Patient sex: F
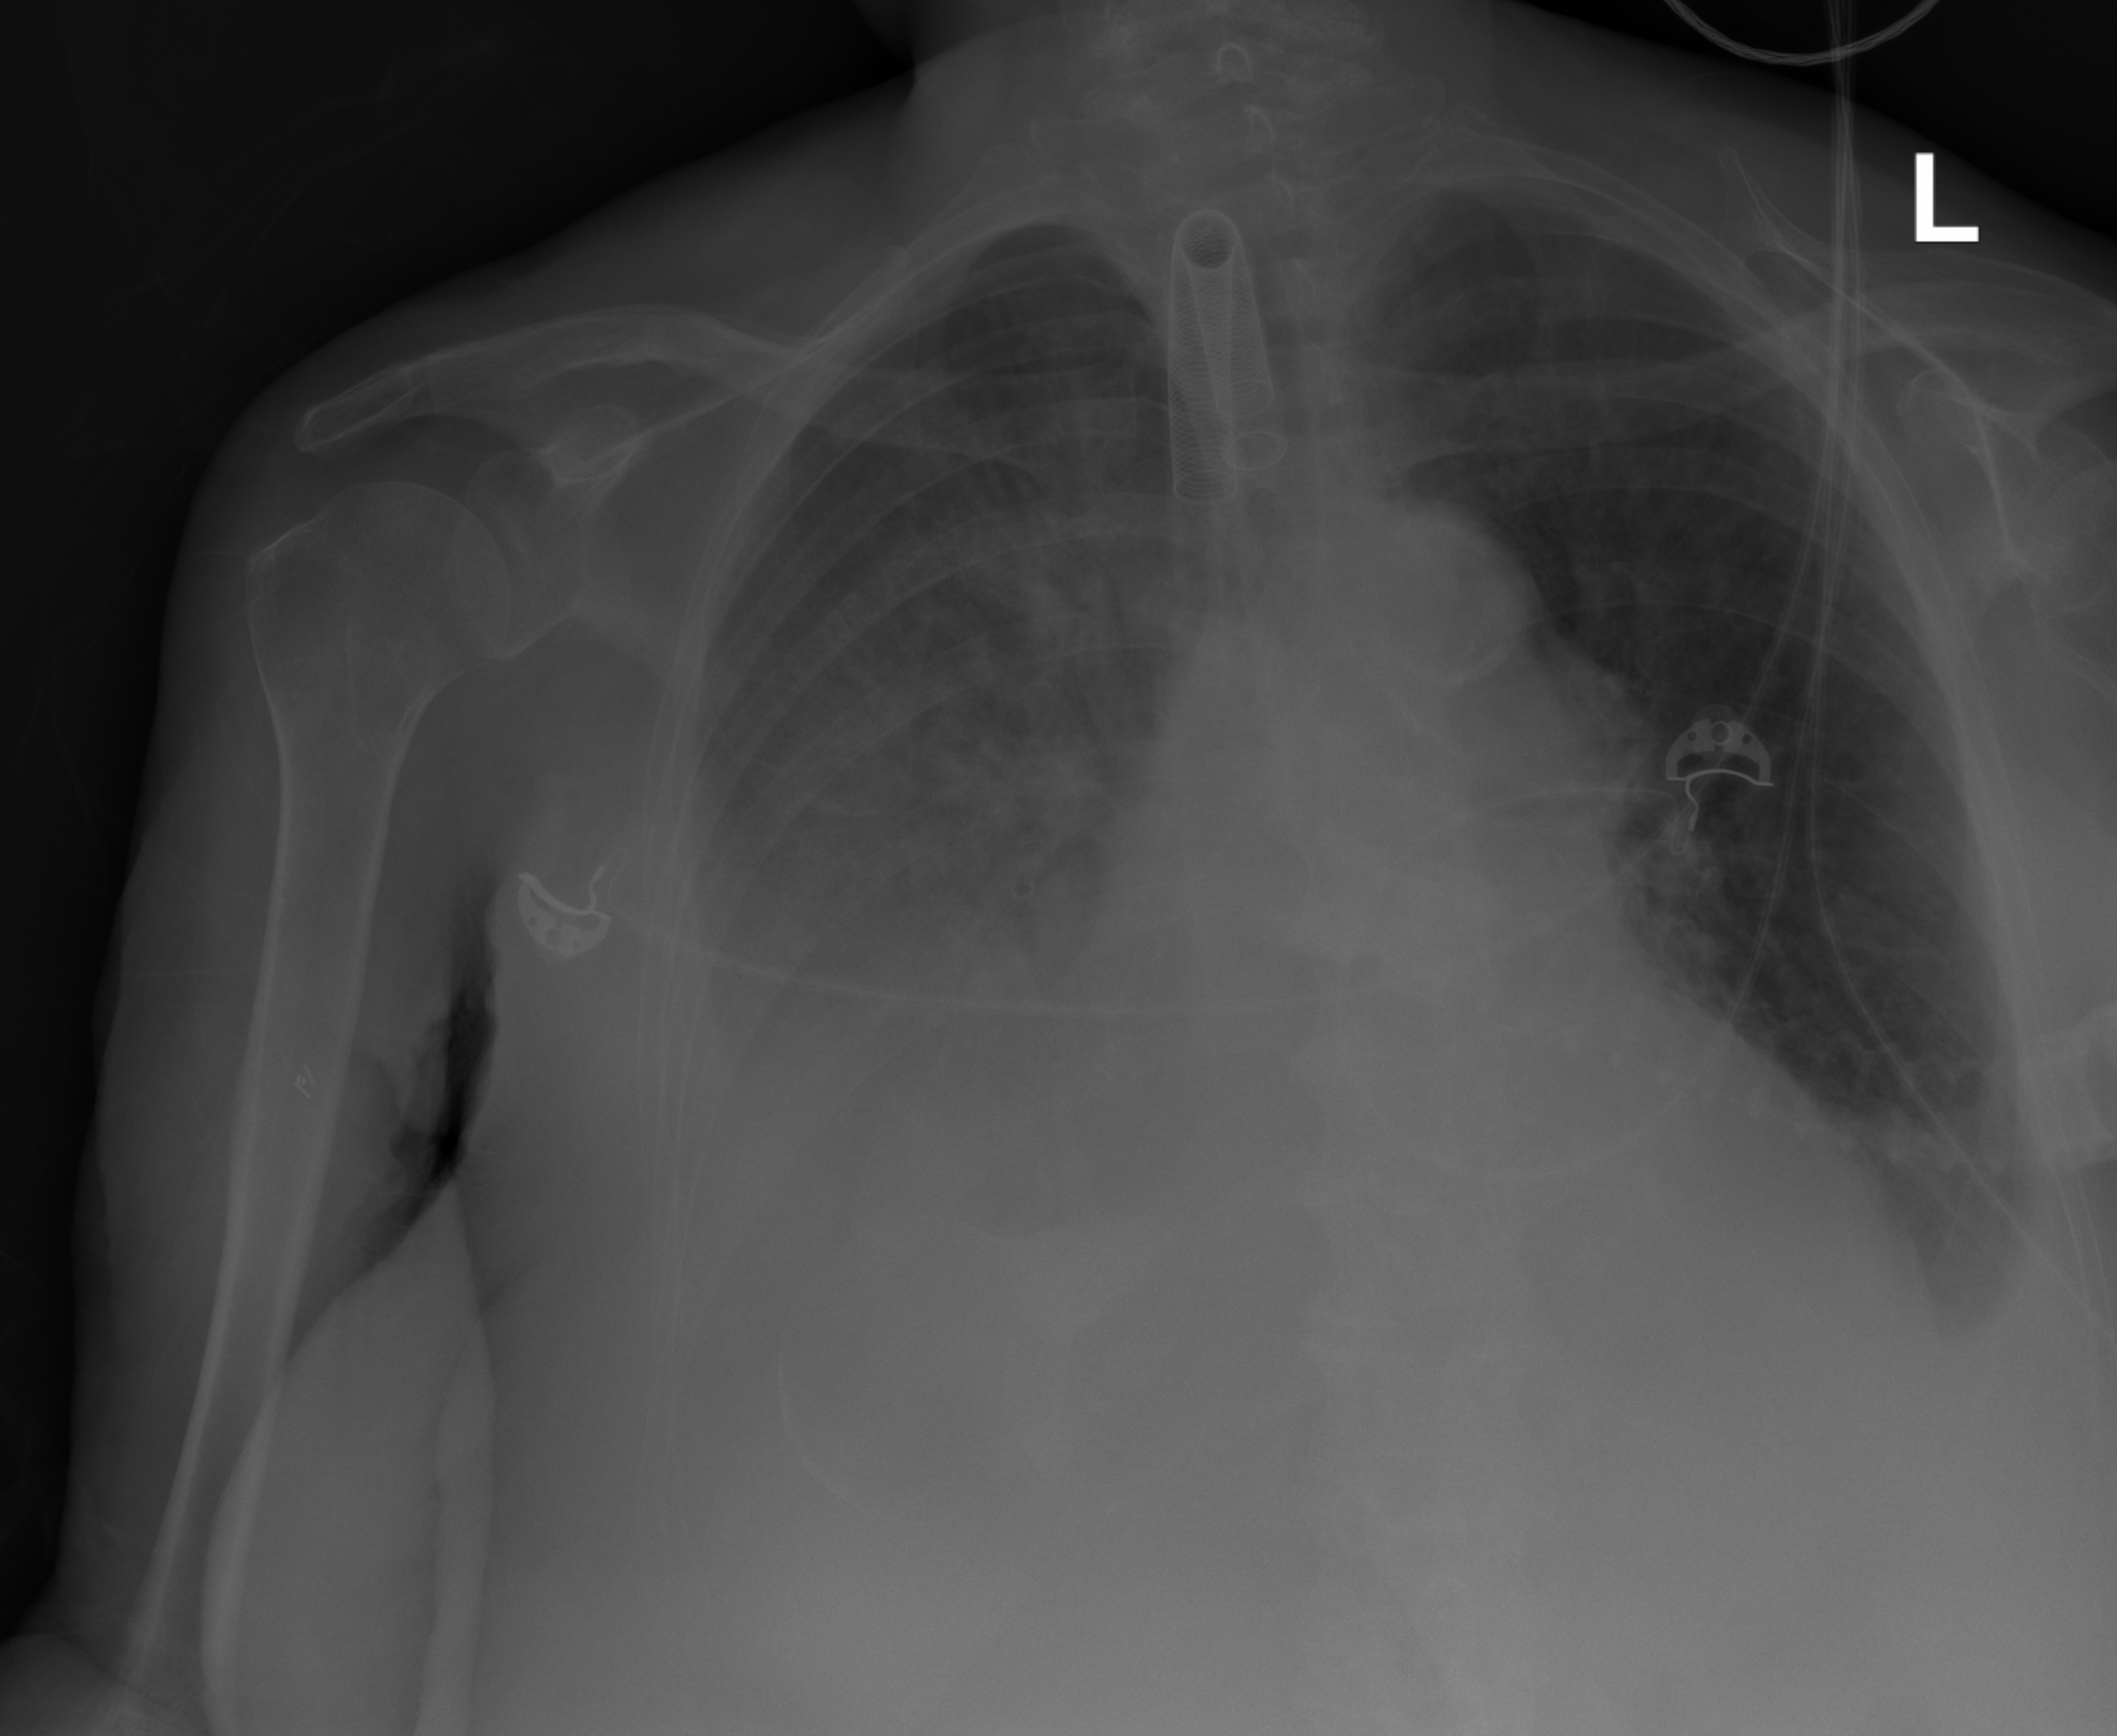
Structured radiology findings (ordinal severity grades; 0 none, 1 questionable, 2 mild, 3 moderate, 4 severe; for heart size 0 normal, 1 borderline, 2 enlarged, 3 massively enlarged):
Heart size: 2
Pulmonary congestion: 2
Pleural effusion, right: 3
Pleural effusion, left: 2
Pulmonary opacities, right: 1
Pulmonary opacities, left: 0
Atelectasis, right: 3
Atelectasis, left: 2